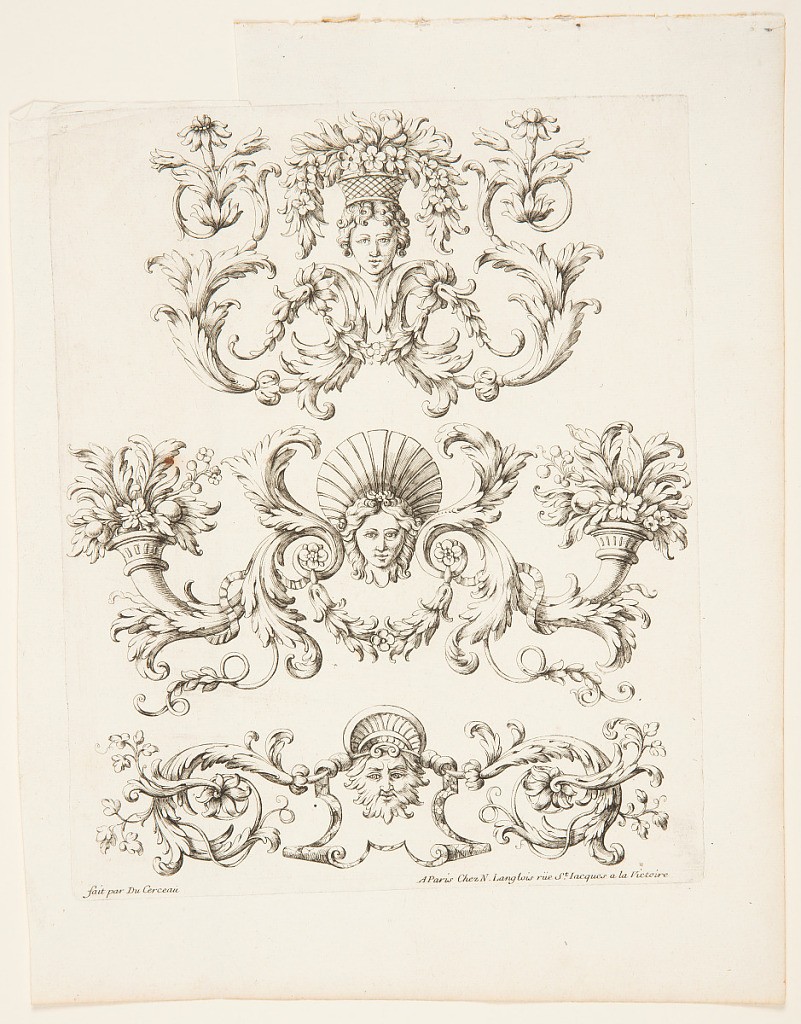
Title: Frieze, from the set, "Ornemens à la Mode"
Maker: Jacques Androuet Du Cerceau the Elder, French, ca. 1515 - after 1584
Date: ca. 1650
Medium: Engraving on laid paper
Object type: Print
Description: Three friezes; top: with a head supporitng a flower basket; center: with a woman's mask; bottom: wiht a foliated mask. With "Fait par du Cerceau" and Langlois's address, "rue St. Jacques a la Victoire"